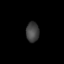
Tissue: lung
Cell type: Myeloid cells
Senescence score: 0.6494
Nuclear area (px): 250
Mean DAPI intensity: 66.252